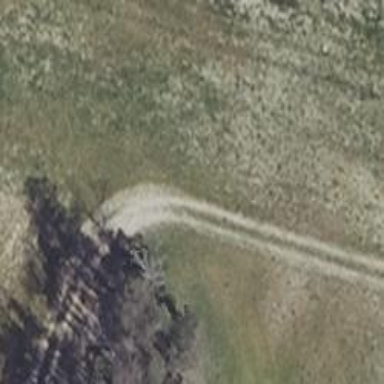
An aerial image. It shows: Track with grade5 tracktype.